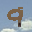
Label: 9